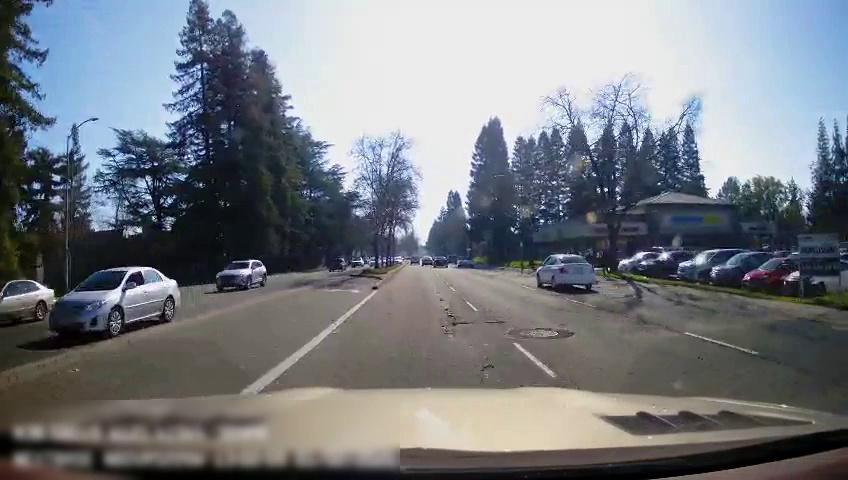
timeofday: Day
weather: Sunny
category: Drivable Space
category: Vehicles | Car
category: Vehicles | Car
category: Vehicles | Car
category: Vehicles | SUV
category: Vehicles | SUV
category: Vehicles | Car
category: Vehicles | Car
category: Vehicles | Car
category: Vehicles | Car
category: Vehicles | Car
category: Vehicles | Car
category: Vehicles | Truck
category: Pedestrians
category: Pedestrians
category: Lanes | Opposite Lane
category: Lanes | Current Lane
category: Lanes | Current Lane
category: Lanes | Current Lane